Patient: sex F, age 68
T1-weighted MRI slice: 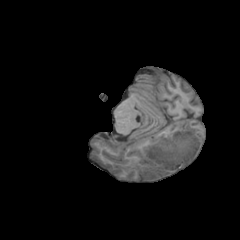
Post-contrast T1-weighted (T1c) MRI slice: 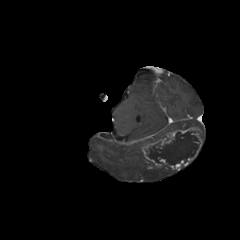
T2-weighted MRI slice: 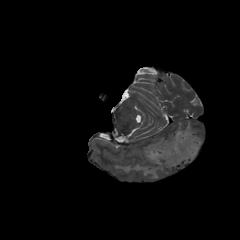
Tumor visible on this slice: yes
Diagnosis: Glioblastoma, IDH-wildtype
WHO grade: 4